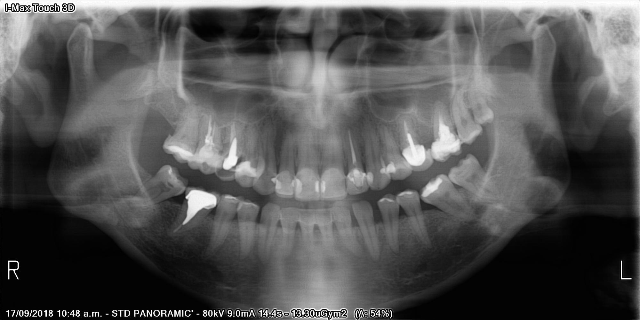
adult